Field crop: tomato
Growth stage: 1
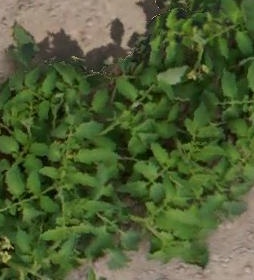
Species: tomato